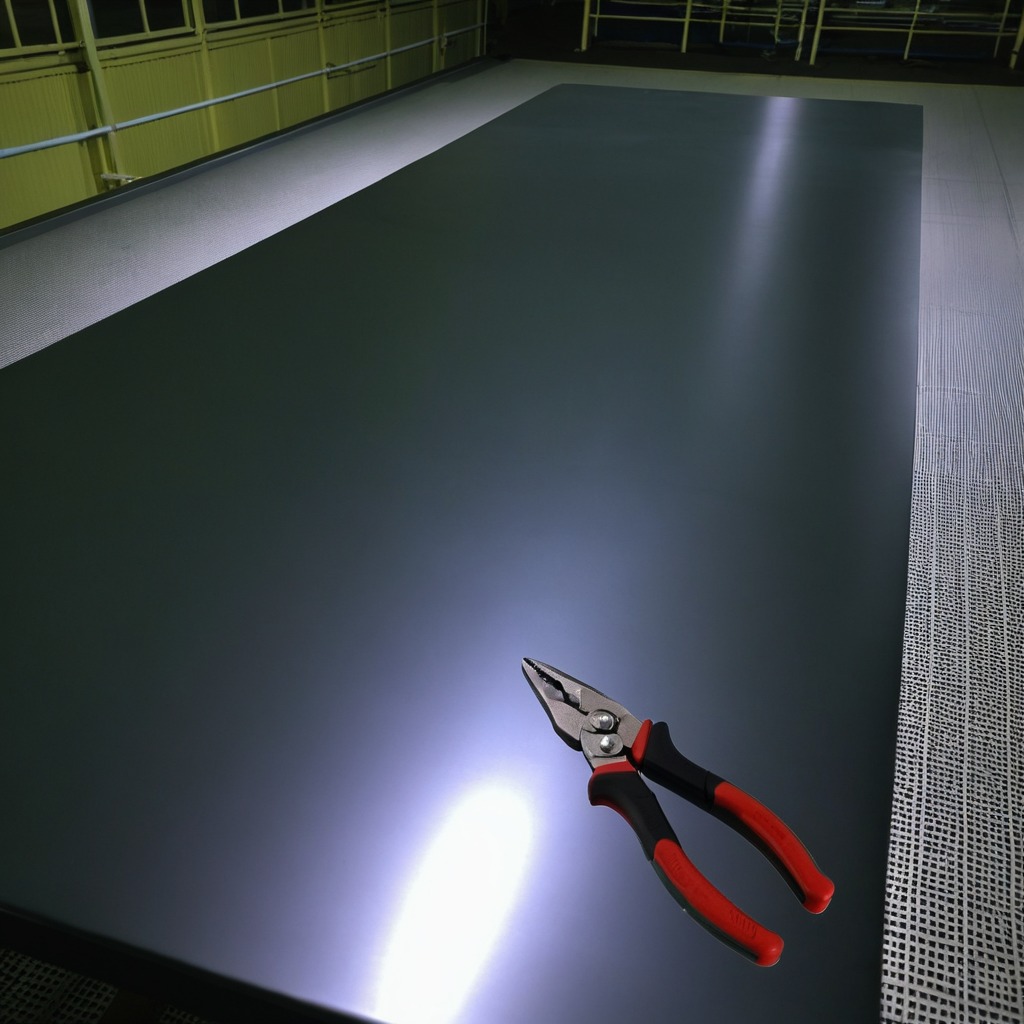
A plier is lying on a clean empty table in a railway signal maintenance room lit by harsh overhead fluorescents.